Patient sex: M
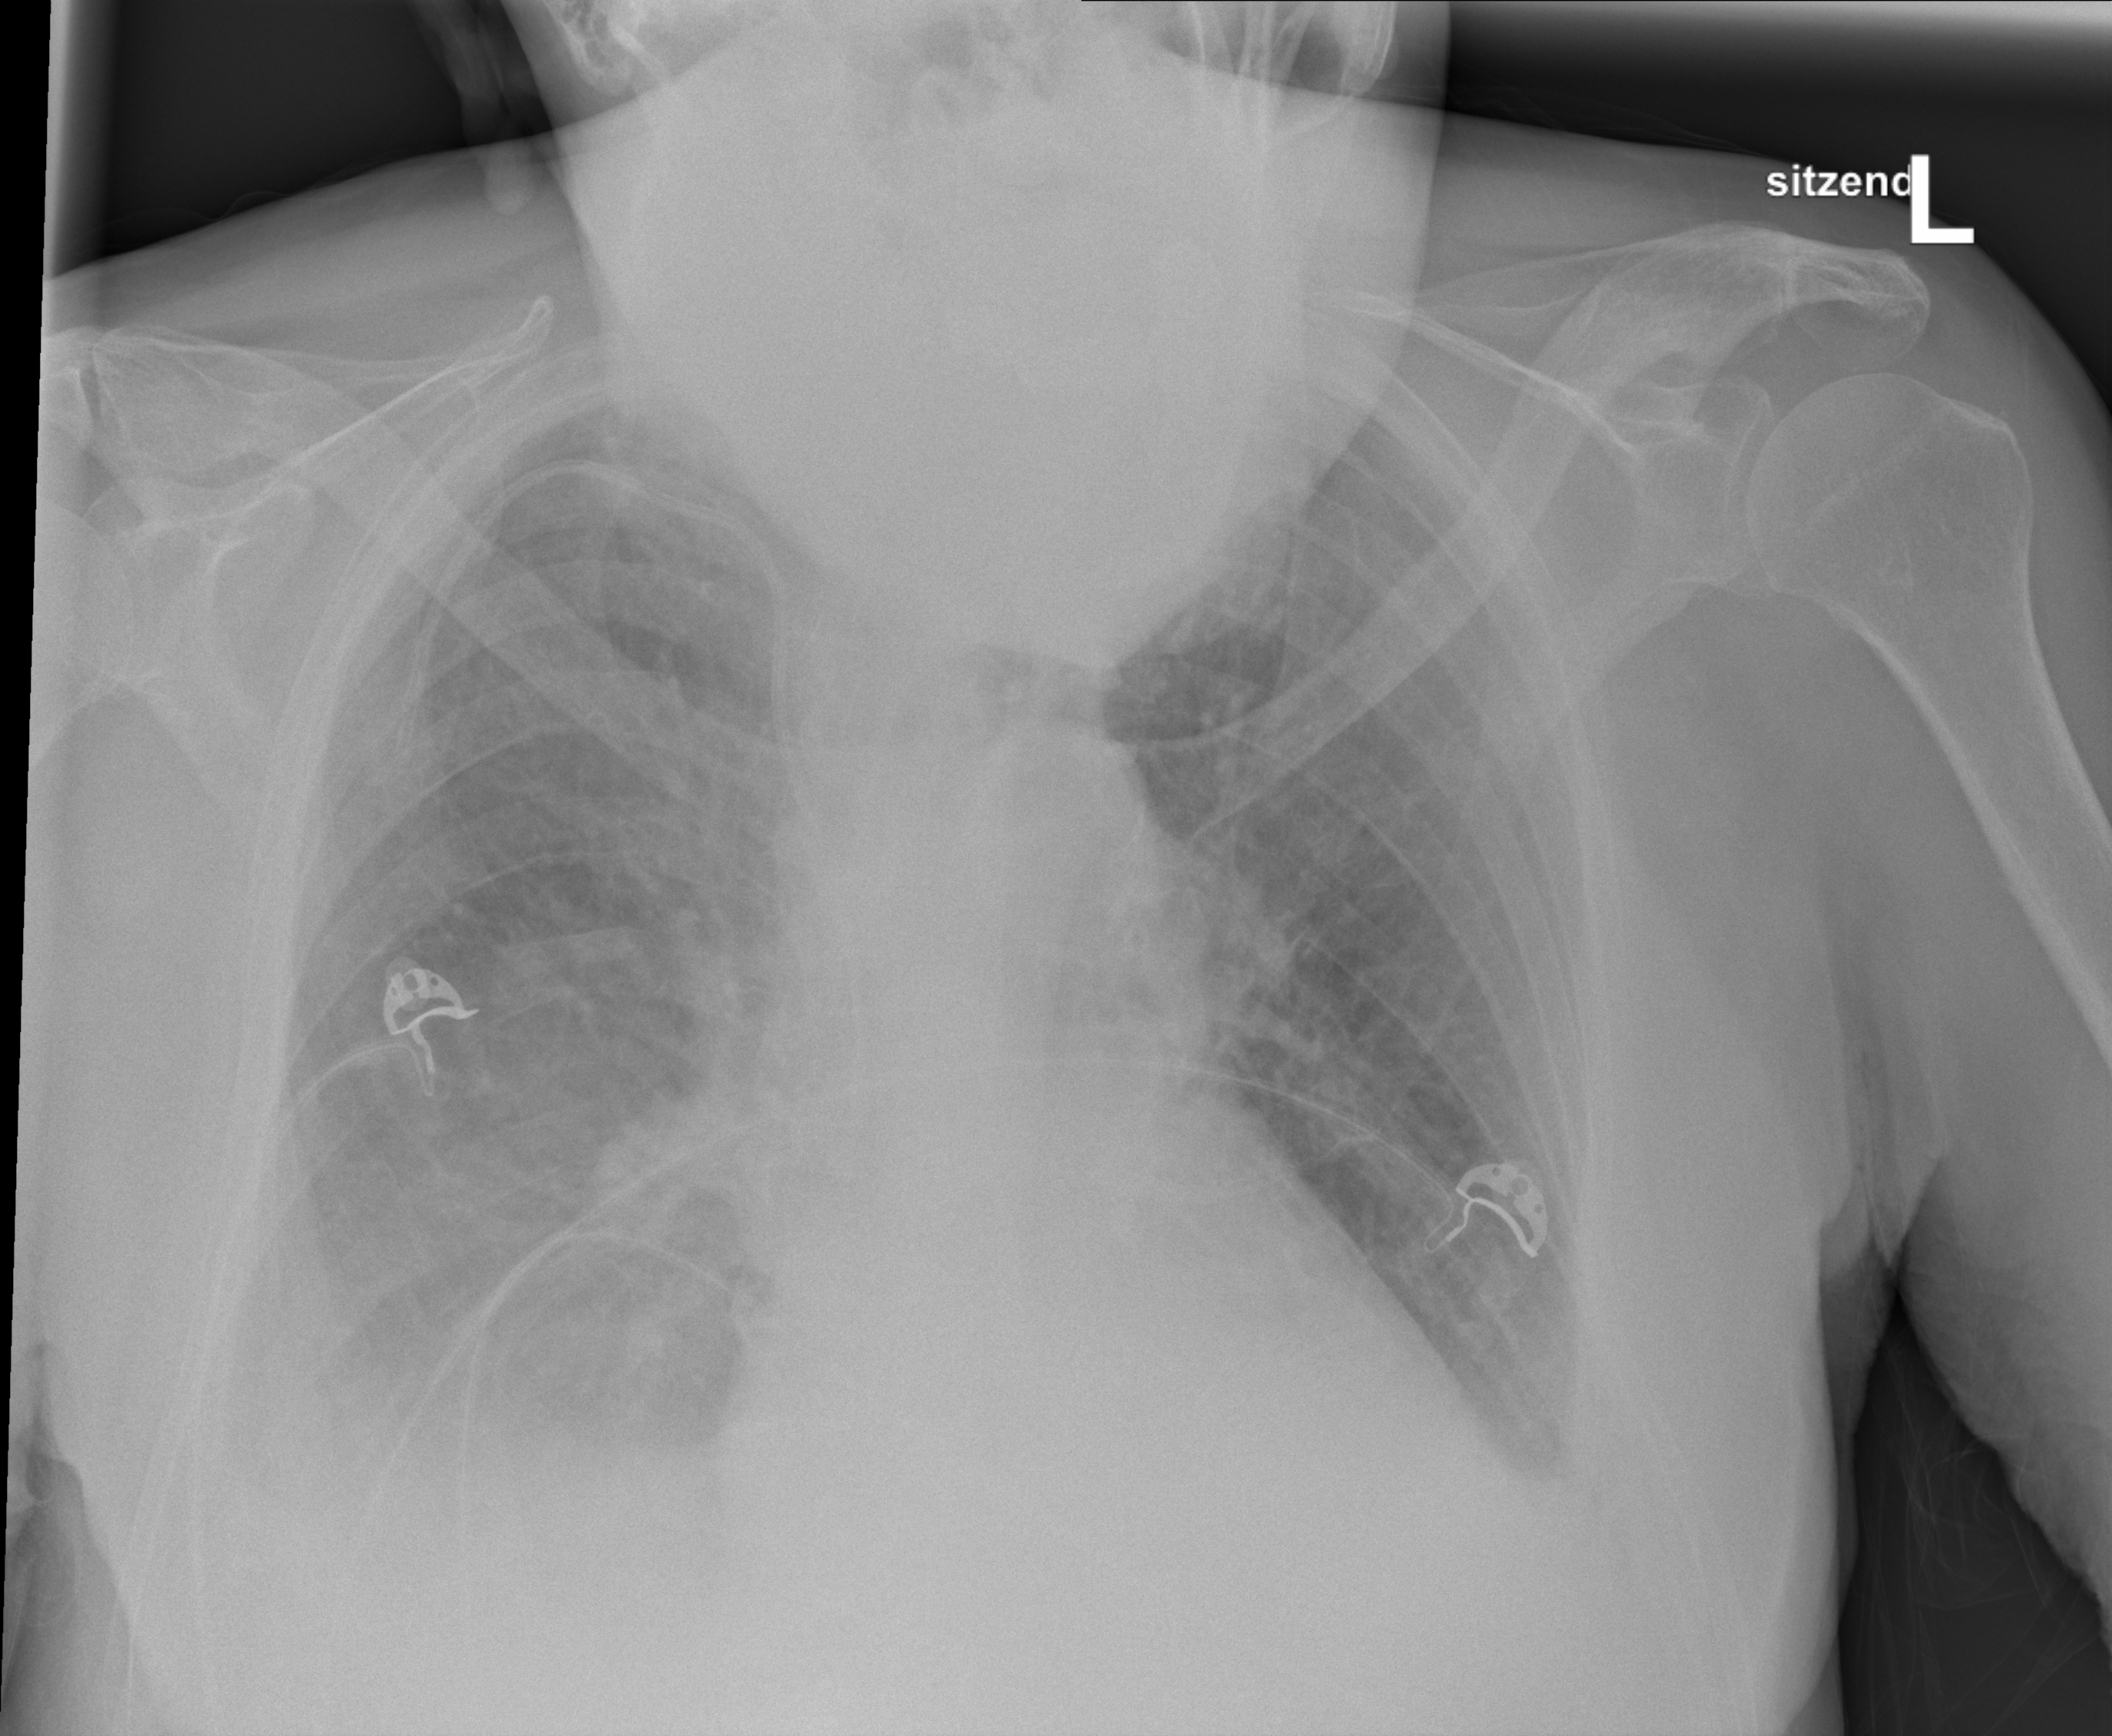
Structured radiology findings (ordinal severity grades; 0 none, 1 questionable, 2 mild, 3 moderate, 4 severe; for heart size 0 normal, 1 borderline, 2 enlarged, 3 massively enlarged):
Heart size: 2
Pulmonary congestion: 2
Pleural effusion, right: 3
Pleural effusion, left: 2
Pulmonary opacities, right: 1
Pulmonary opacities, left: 0
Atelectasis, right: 2
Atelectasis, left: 0